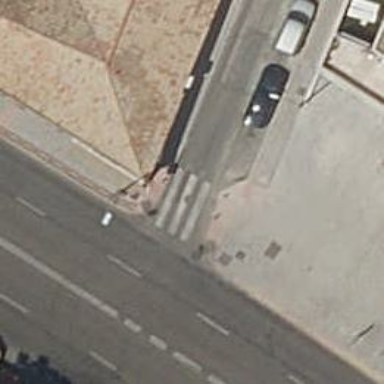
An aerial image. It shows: Uncontrolled road crossing.